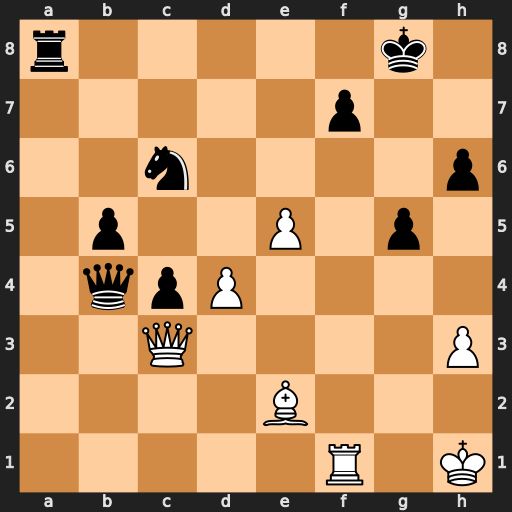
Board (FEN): r5k1/5p2/2n4p/1p2P1p1/1qpP4/2Q4P/4B3/5R1K
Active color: w
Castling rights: -
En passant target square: -
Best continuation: Qf3 Qe7 Qxc6